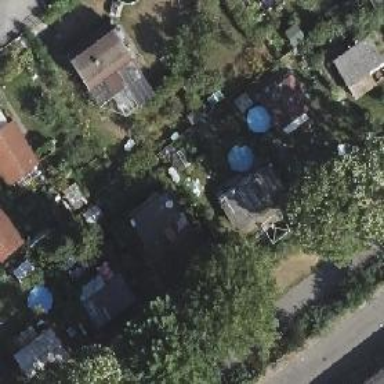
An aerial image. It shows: Plot in the allotments.